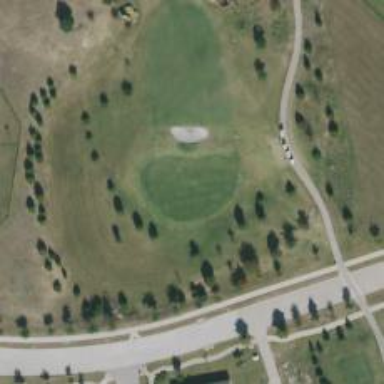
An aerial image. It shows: Golf hole.